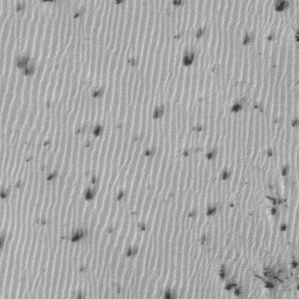
Label: frost